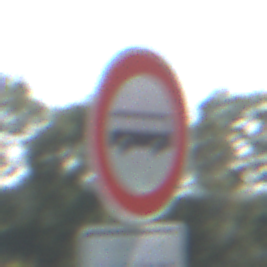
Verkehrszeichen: VerbotKraftomnibusse
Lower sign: ZeitangabenMitBeschraenkungAufWochentage1
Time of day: Midday
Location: Outdoor (Nature)
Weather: Clear
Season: NotSpecified
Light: Natural